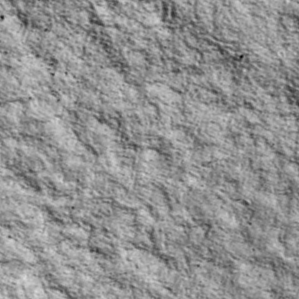
Label: non_frost